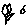
Label: flower